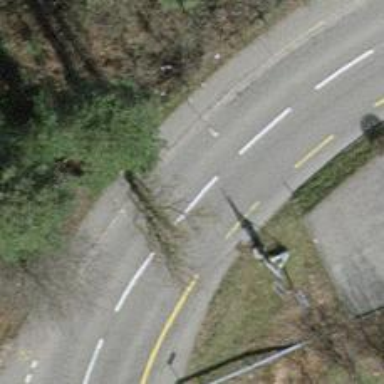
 featuring both sidewalks and cycle lane."